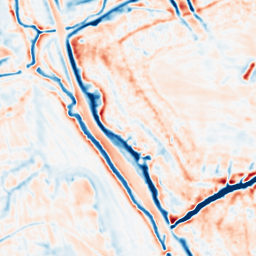
Category: multiscale
Decomposition family: dog_multiscale
Decomposition parameters: sigma_ratio: 1.6
n_scales: 3
base_sigma: 1
Upsampling method: cubic_catmull_rom
Upsampling parameters: scale: 8
Upsampling scale: 8